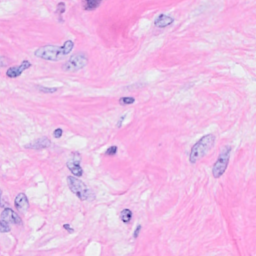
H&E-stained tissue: Breast